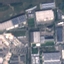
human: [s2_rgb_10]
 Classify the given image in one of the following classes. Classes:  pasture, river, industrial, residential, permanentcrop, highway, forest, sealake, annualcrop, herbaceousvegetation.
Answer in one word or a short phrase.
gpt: Industrial